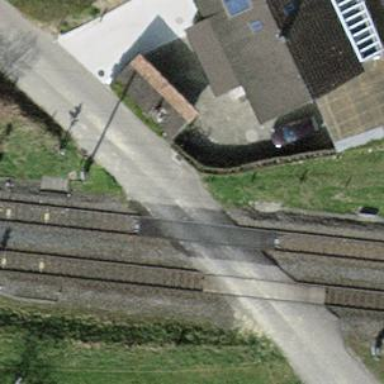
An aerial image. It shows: Level crossing along the railway.